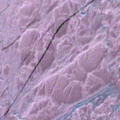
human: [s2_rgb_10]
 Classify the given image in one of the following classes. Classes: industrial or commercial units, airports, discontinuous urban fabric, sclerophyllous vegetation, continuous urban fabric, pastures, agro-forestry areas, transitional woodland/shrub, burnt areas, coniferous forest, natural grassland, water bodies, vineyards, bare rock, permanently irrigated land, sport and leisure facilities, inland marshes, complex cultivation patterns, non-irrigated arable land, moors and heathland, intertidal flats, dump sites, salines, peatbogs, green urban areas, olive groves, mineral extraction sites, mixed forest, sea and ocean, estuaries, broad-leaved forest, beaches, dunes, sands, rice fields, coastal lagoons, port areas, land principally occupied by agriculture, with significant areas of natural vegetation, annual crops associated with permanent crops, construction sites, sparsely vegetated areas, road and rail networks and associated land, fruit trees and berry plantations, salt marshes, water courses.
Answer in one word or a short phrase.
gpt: sea and ocean